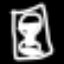
Label: hourglass